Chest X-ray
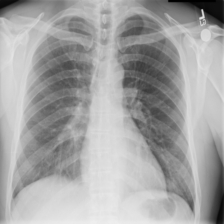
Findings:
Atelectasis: negative
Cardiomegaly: negative
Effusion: negative
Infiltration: negative
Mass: negative
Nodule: negative
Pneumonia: negative
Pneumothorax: negative
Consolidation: negative
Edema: negative
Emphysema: negative
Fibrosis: negative
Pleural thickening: negative
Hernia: negative